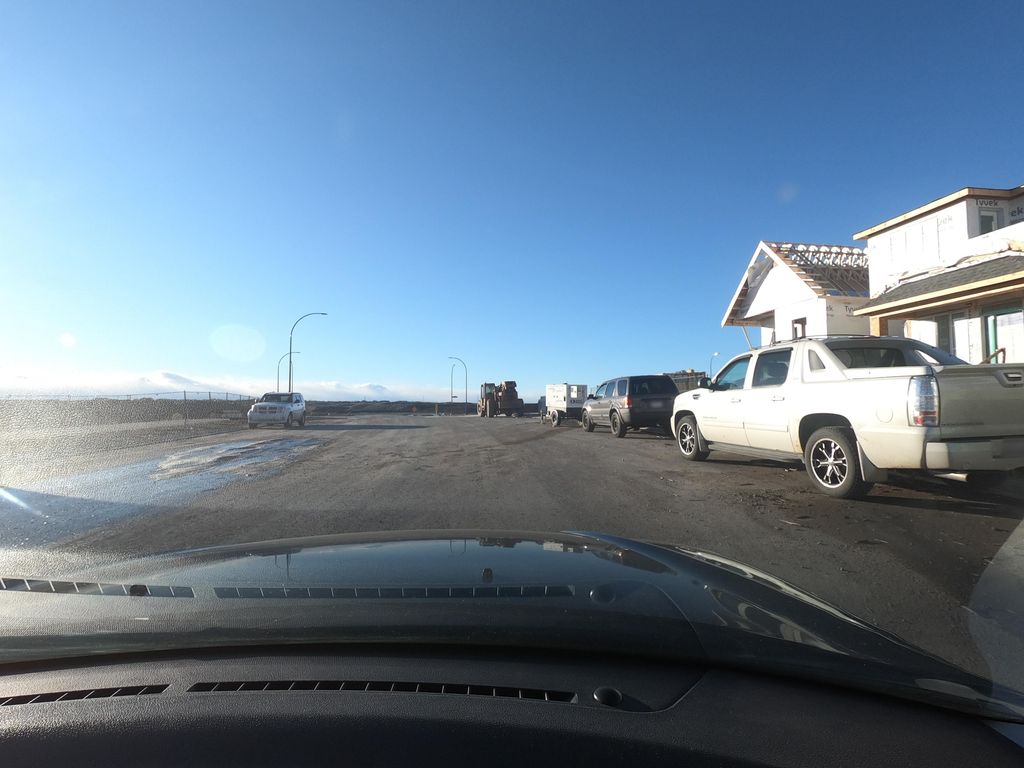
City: calgary